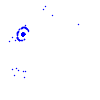
Particle: pion